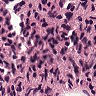
Metastatic tissue present: yes